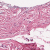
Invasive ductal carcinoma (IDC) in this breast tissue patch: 0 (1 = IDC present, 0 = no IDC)